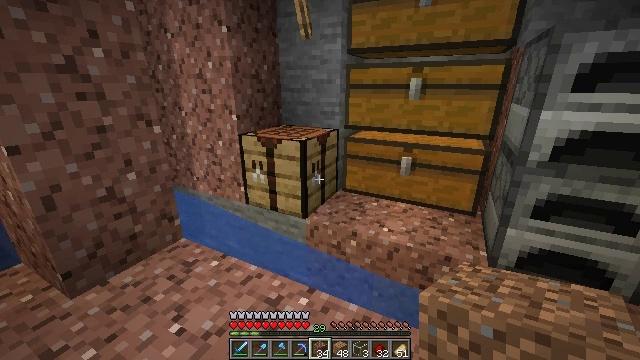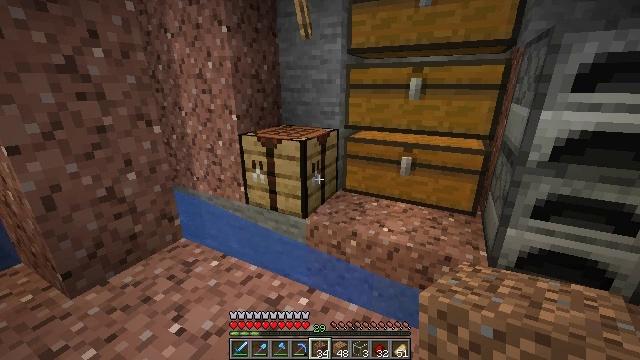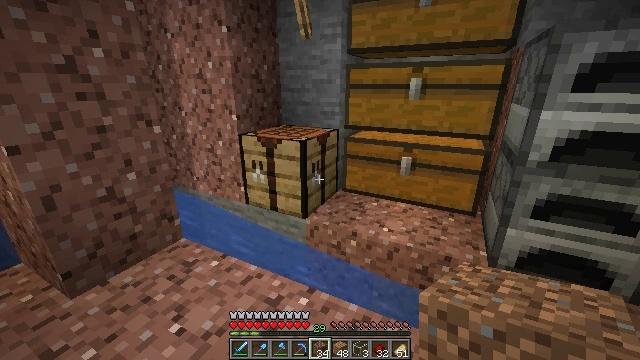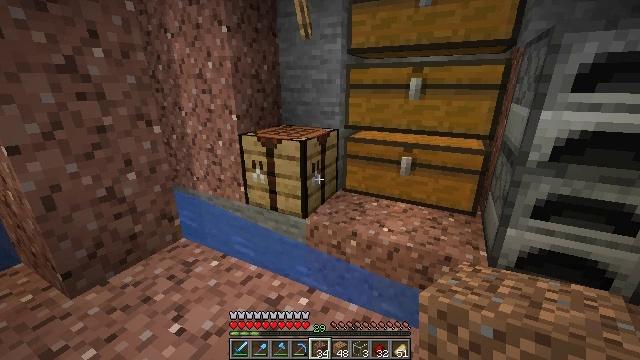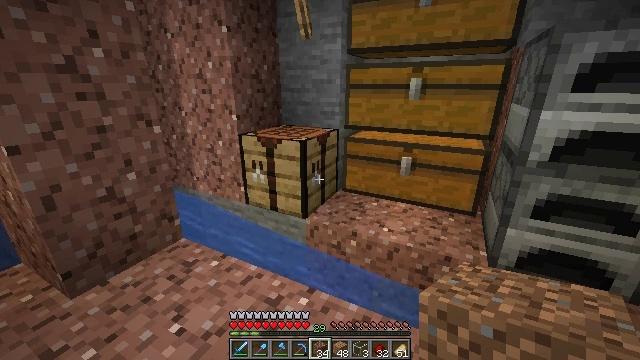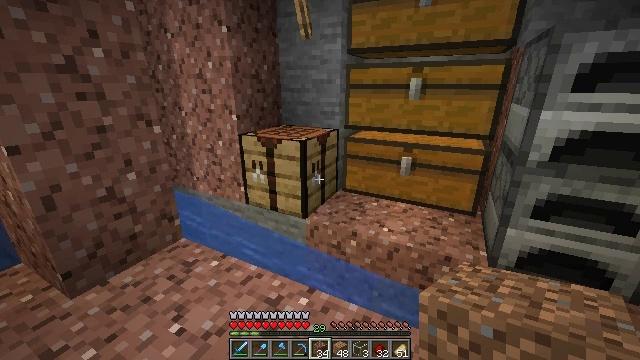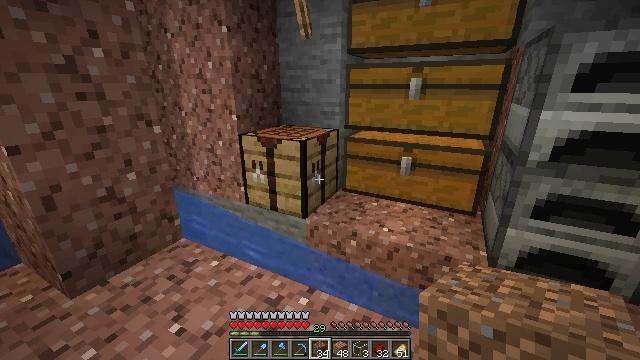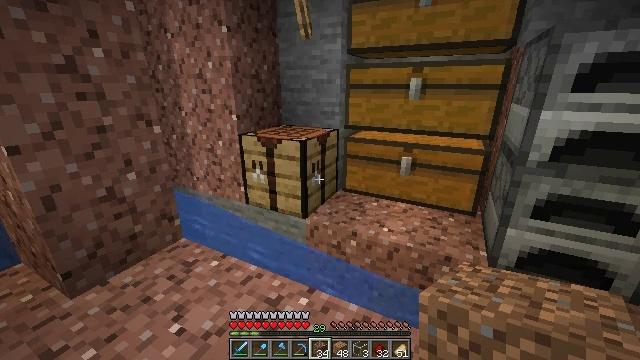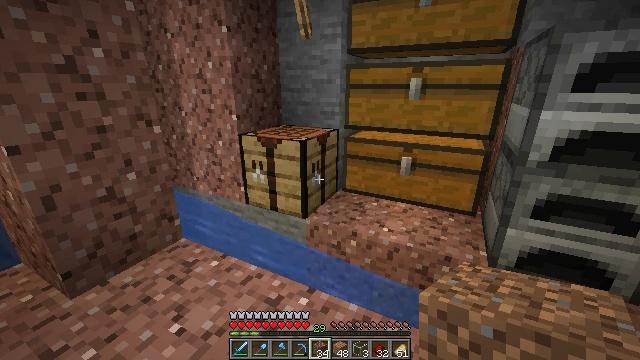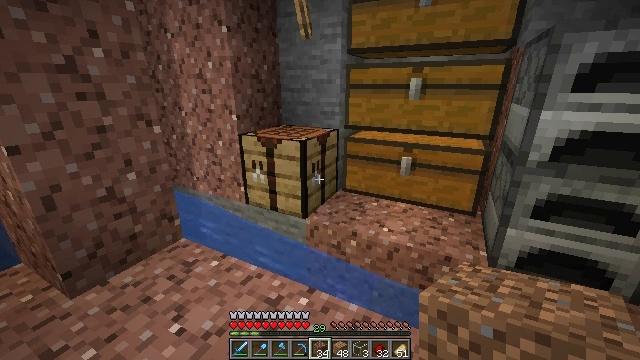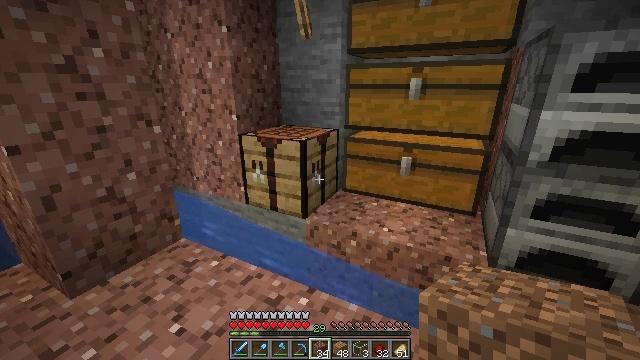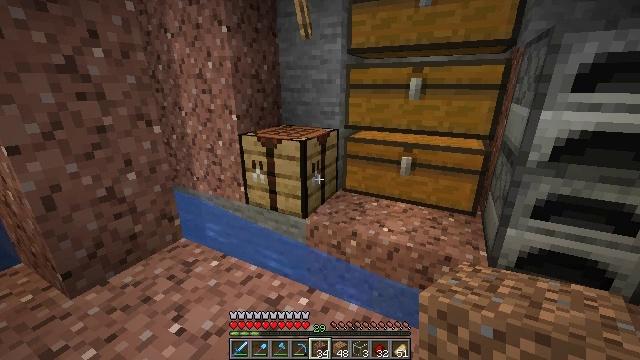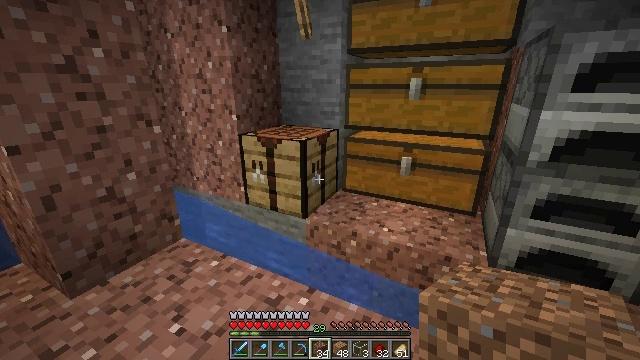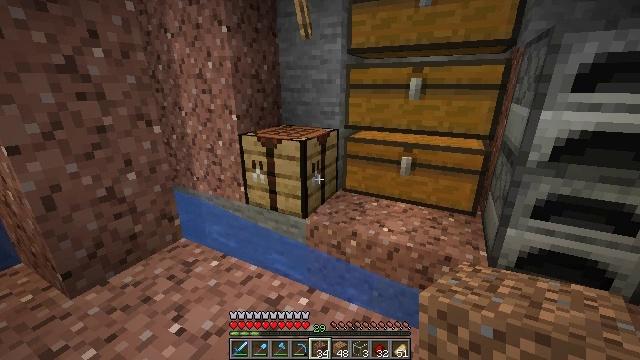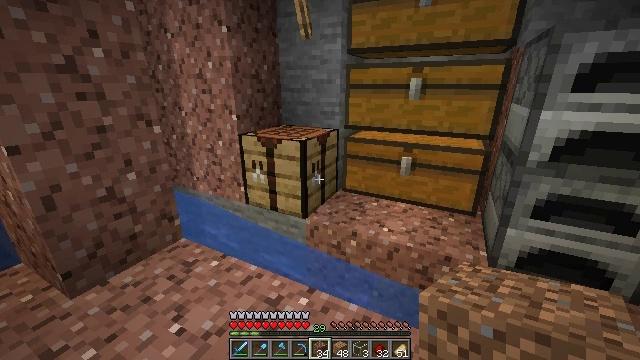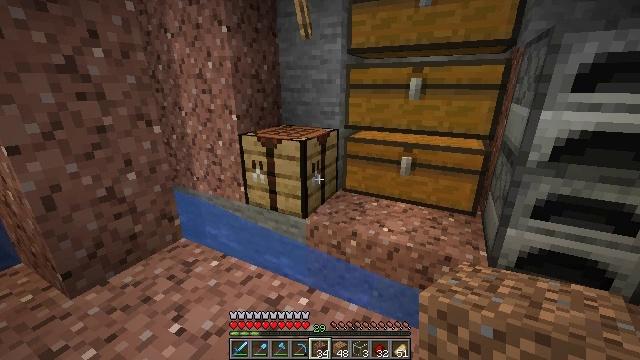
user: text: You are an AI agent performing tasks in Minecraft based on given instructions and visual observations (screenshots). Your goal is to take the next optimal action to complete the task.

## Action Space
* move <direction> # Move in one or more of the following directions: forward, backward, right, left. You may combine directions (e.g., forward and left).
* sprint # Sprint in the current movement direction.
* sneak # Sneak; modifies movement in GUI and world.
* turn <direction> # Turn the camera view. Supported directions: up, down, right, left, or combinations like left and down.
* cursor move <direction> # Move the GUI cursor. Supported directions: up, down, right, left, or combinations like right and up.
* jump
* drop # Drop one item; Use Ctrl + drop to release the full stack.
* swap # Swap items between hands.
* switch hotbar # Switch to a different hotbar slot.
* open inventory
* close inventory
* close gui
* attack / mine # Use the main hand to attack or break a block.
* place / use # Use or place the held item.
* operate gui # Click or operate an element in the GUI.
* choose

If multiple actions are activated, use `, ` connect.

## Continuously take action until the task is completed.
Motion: motion action
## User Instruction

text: Craft a helmet using gold ingots.
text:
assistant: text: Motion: no_op
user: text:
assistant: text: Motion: no_op
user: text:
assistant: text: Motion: no_op
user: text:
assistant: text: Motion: no_op
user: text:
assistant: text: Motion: no_op
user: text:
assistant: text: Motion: no_op
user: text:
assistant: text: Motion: no_op
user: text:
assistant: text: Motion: no_op
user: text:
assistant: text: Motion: no_op
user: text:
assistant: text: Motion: no_op
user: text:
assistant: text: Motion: no_op
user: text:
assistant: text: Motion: no_op
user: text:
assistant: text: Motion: no_op
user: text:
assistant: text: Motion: no_op
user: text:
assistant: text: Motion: no_op
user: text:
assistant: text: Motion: no_op
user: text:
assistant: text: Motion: no_op
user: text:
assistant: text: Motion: no_op
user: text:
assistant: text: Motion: no_op
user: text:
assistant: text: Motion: no_op
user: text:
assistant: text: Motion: no_op
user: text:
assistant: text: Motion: no_op
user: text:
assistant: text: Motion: no_op
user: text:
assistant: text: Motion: no_op
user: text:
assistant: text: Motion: no_op
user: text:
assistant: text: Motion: no_op
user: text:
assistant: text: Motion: no_op
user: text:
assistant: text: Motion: no_op
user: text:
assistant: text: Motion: no_op
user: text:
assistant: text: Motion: no_op